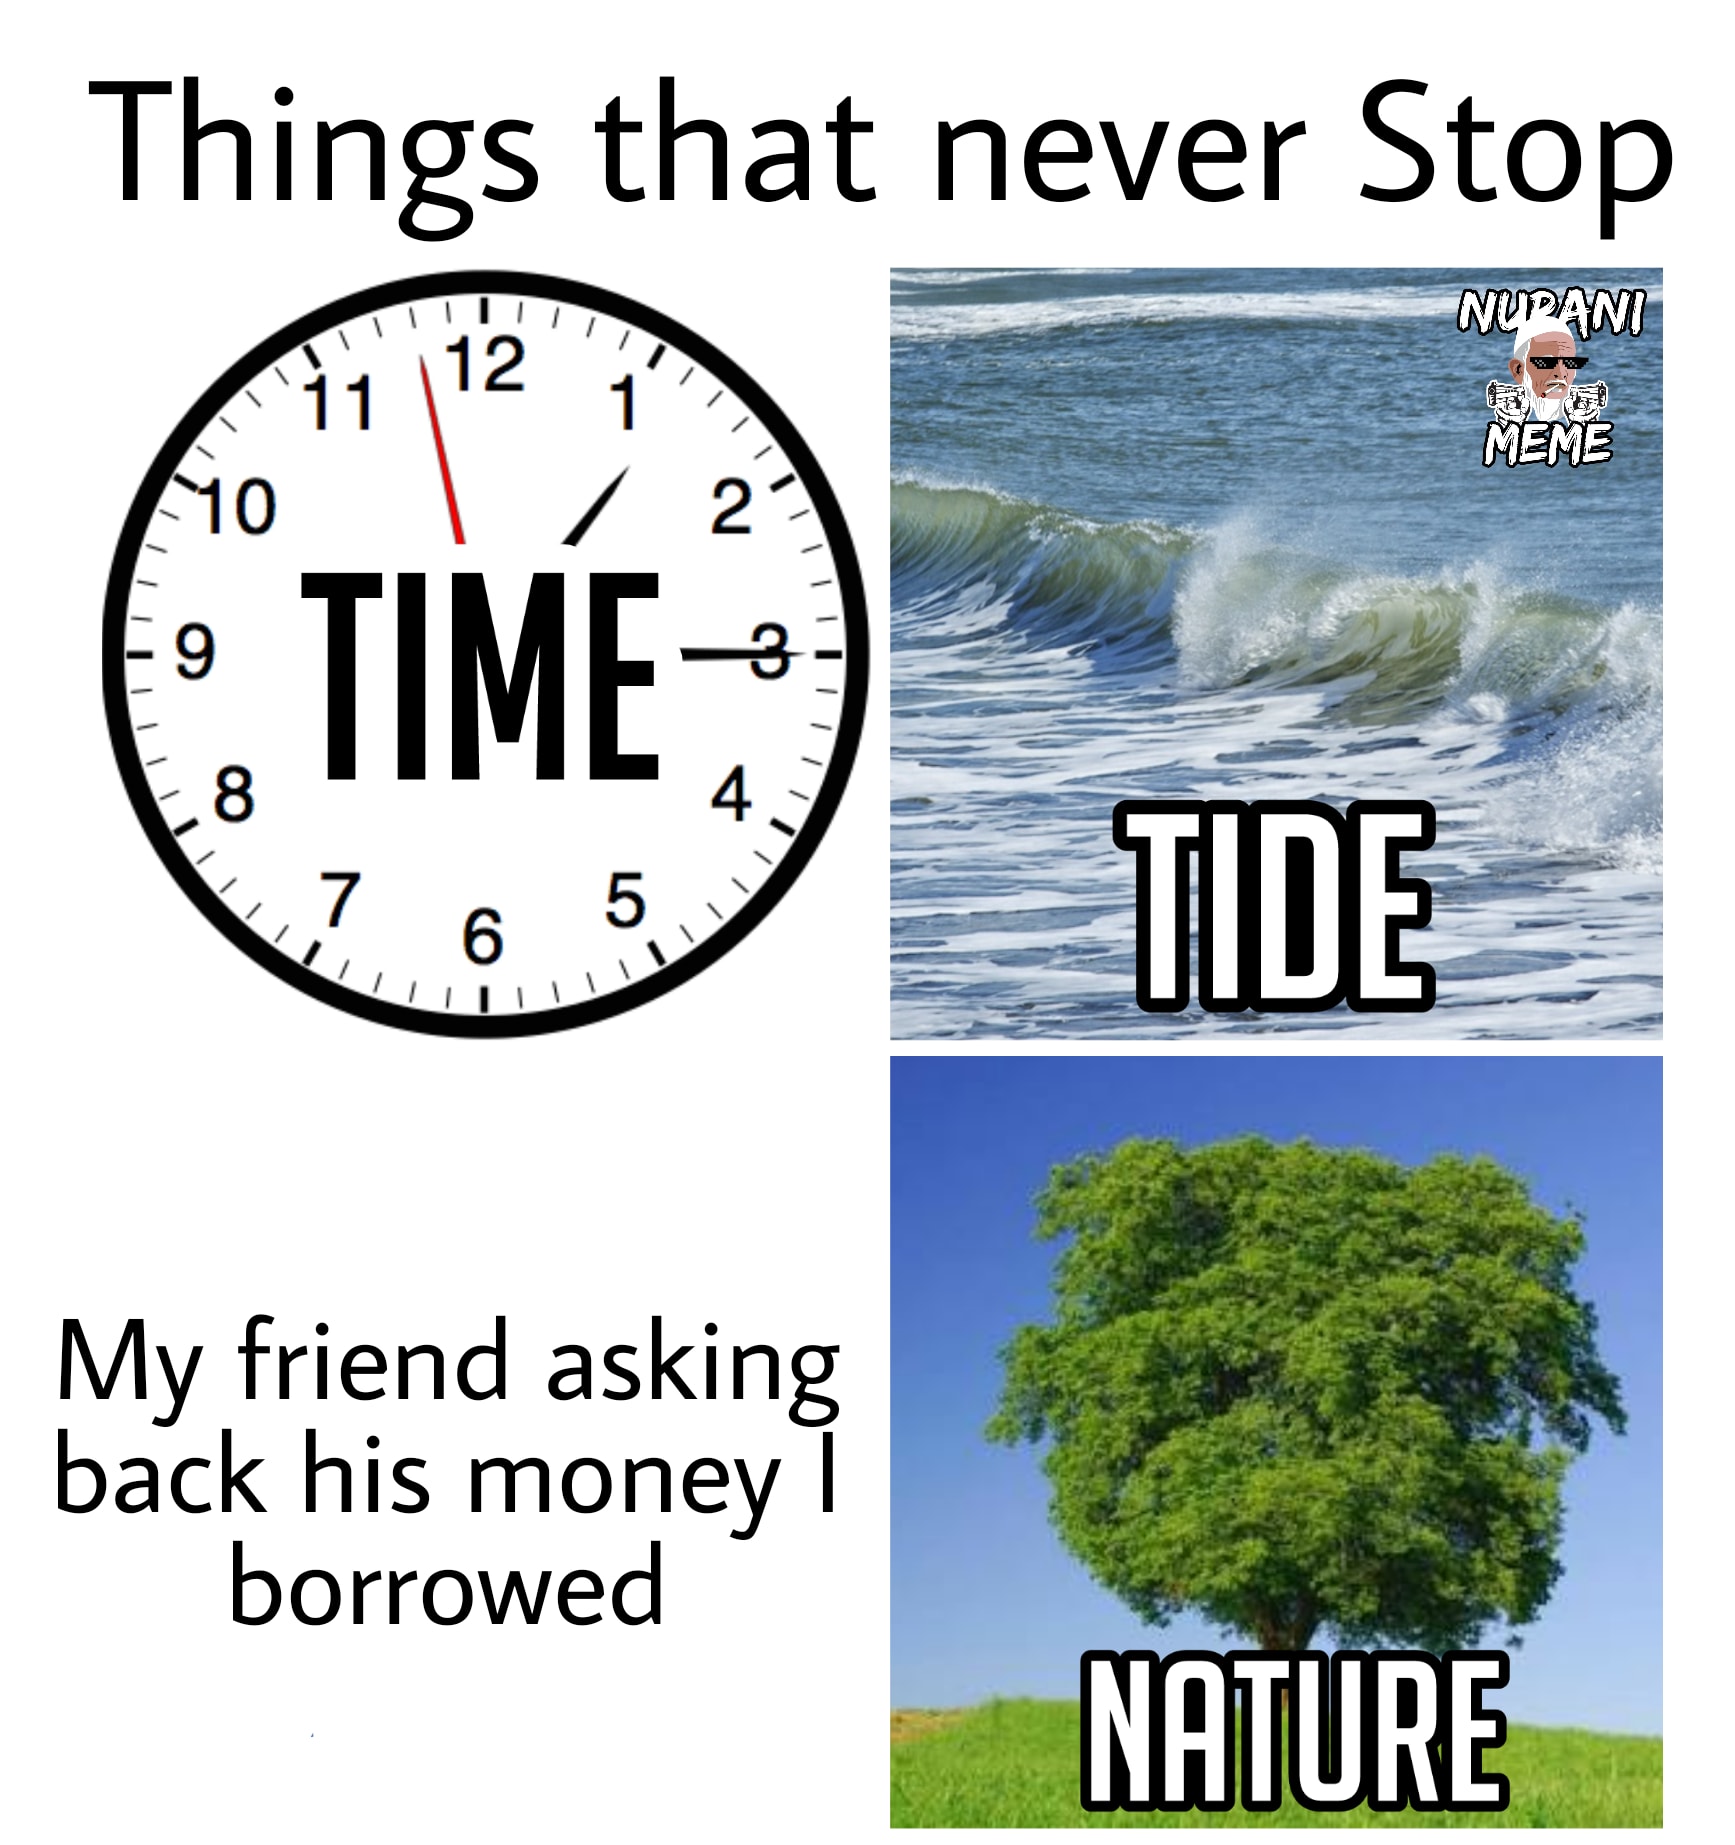
Caption: Things that never Stop   TIME   TIDE    My friend asking back his money I borrowed   NATURE
Label: non-hate